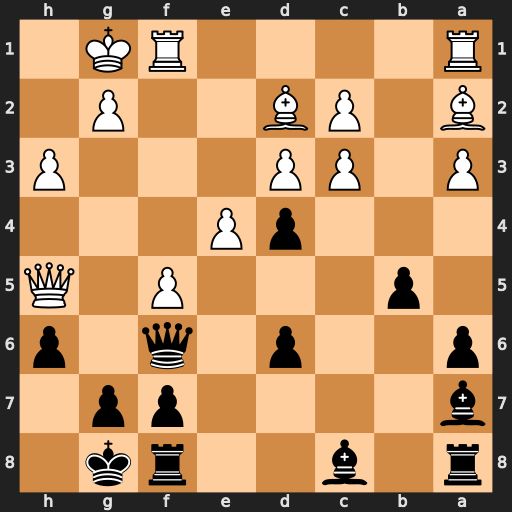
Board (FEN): r1b2rk1/b4pp1/p2p1q1p/1p3P1Q/3pP3/P1PP3P/B1PB2P1/R4RK1
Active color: b
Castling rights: -
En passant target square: -
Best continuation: dxc3+ Kh1 cxd2